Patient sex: F
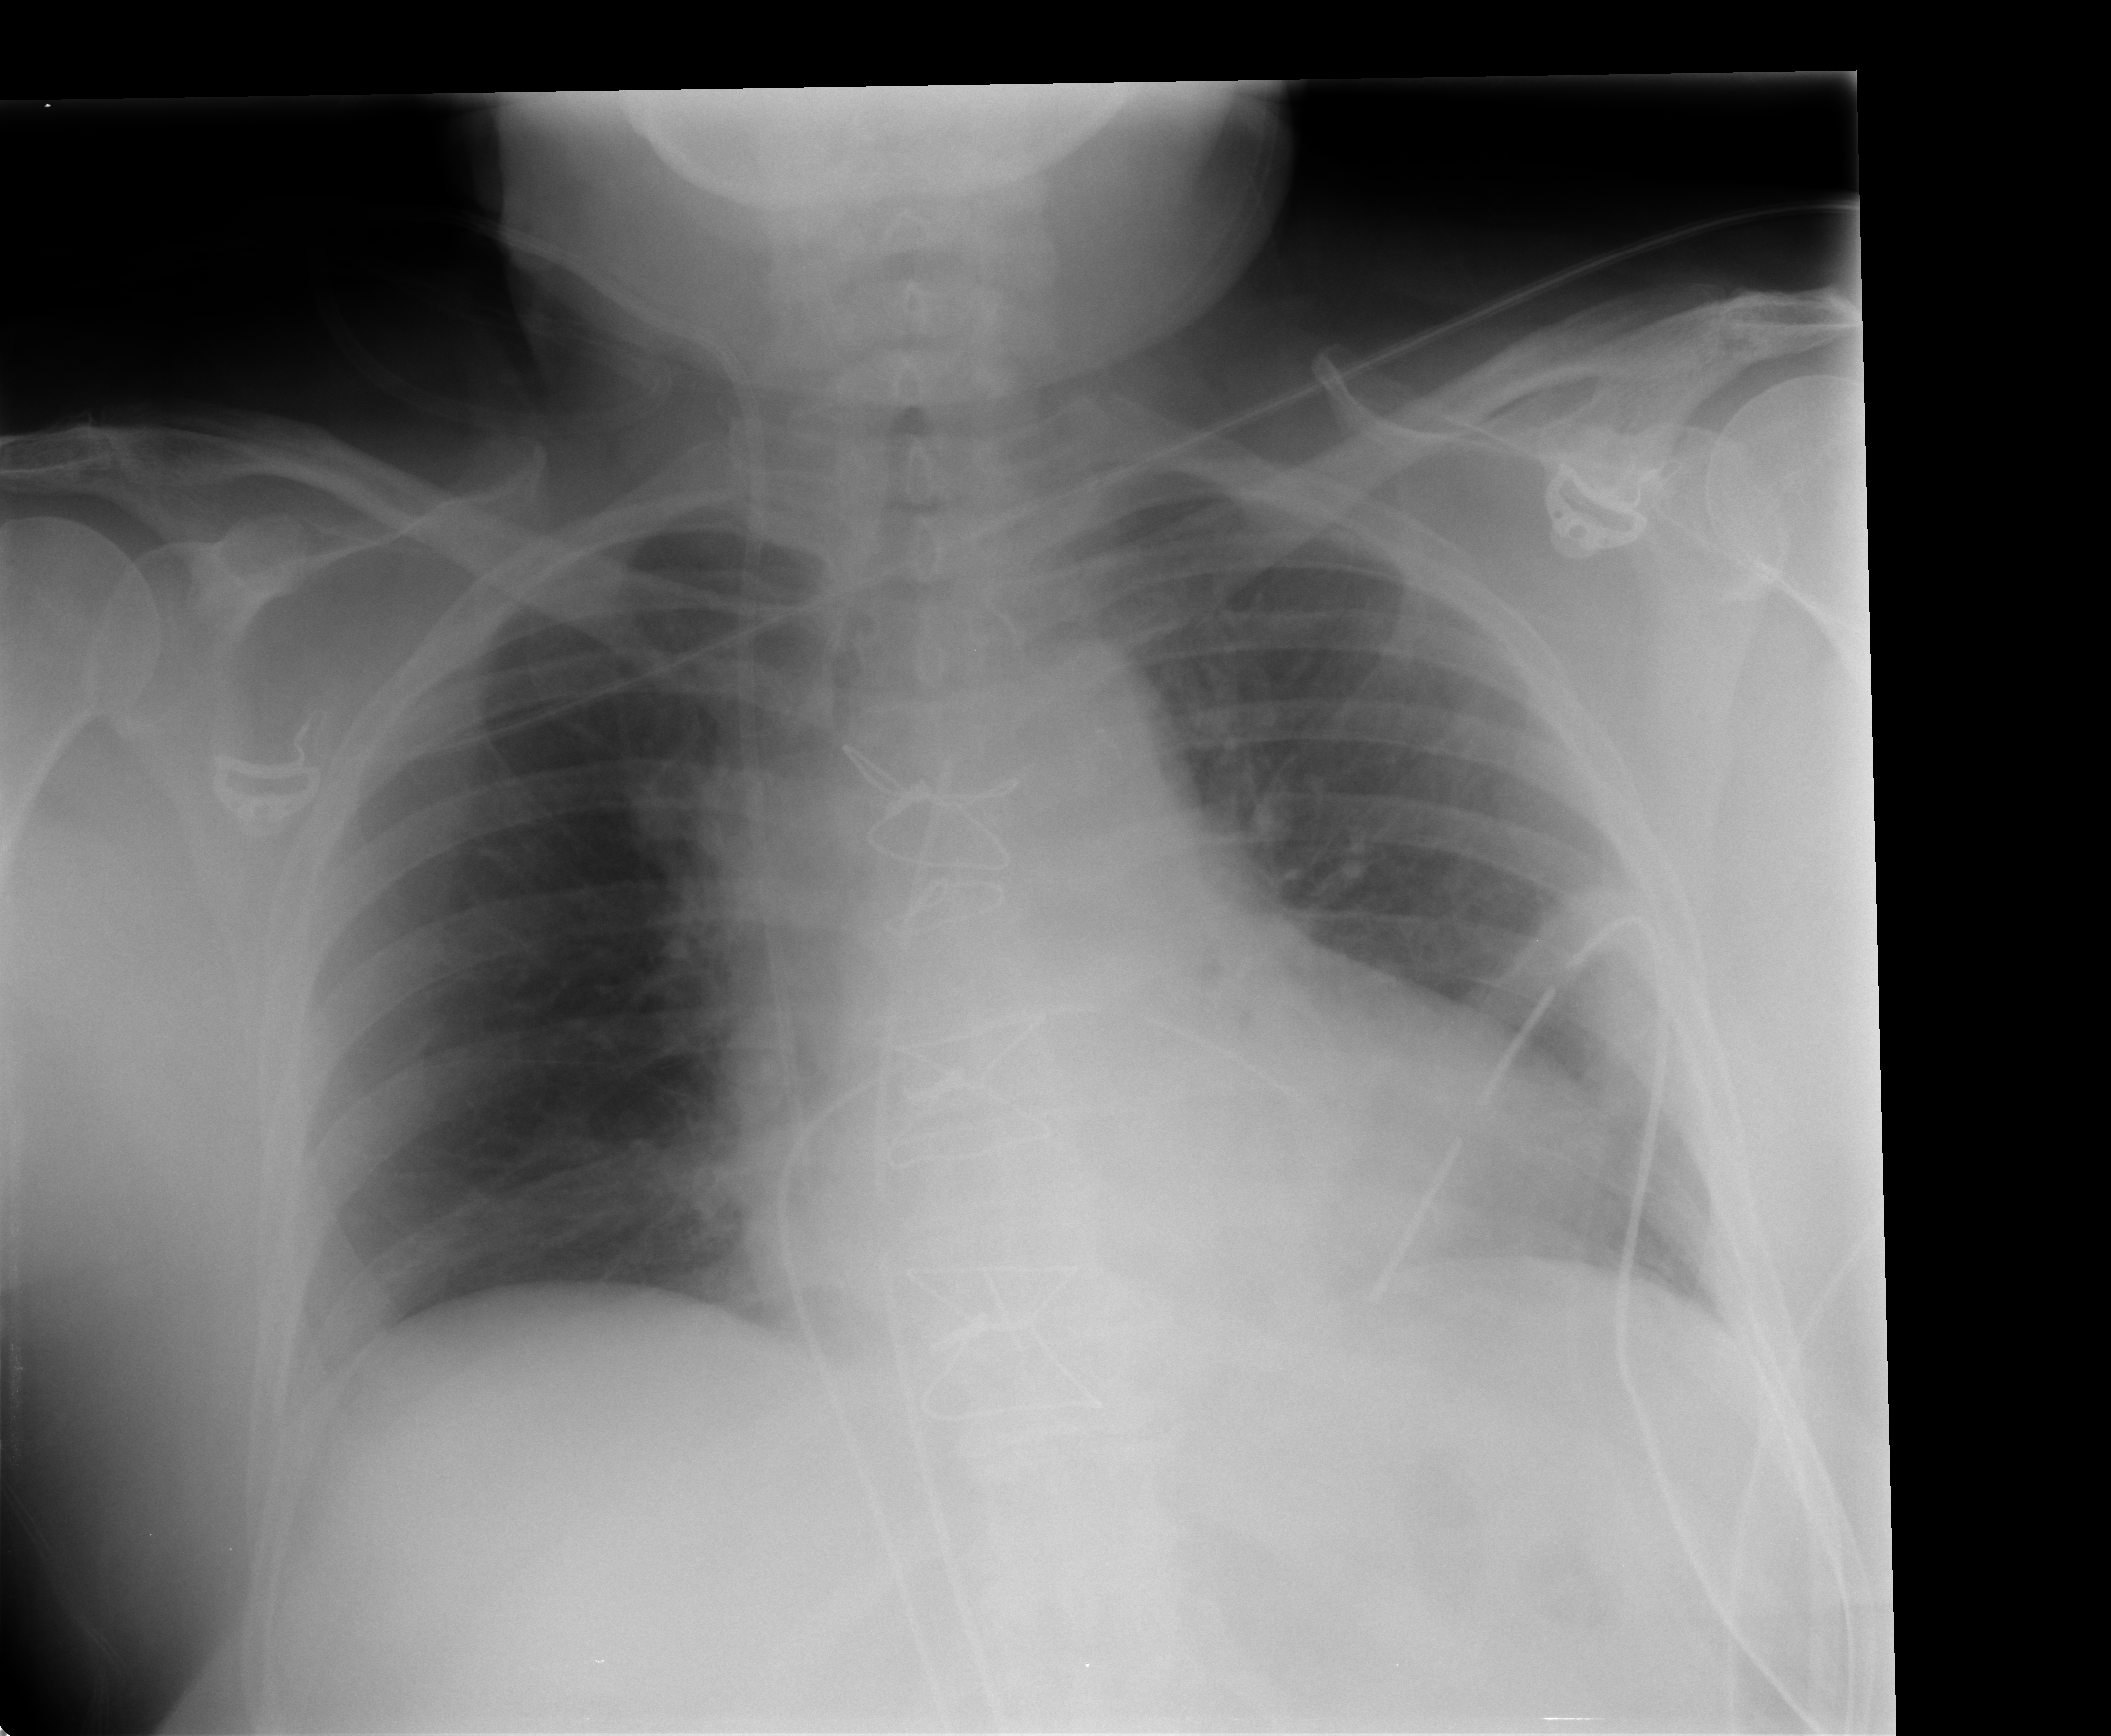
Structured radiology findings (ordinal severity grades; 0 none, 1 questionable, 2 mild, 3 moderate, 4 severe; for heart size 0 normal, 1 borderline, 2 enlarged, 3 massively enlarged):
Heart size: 1
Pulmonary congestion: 0
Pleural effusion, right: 0
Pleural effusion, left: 0
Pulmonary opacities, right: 0
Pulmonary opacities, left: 0
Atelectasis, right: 0
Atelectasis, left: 1